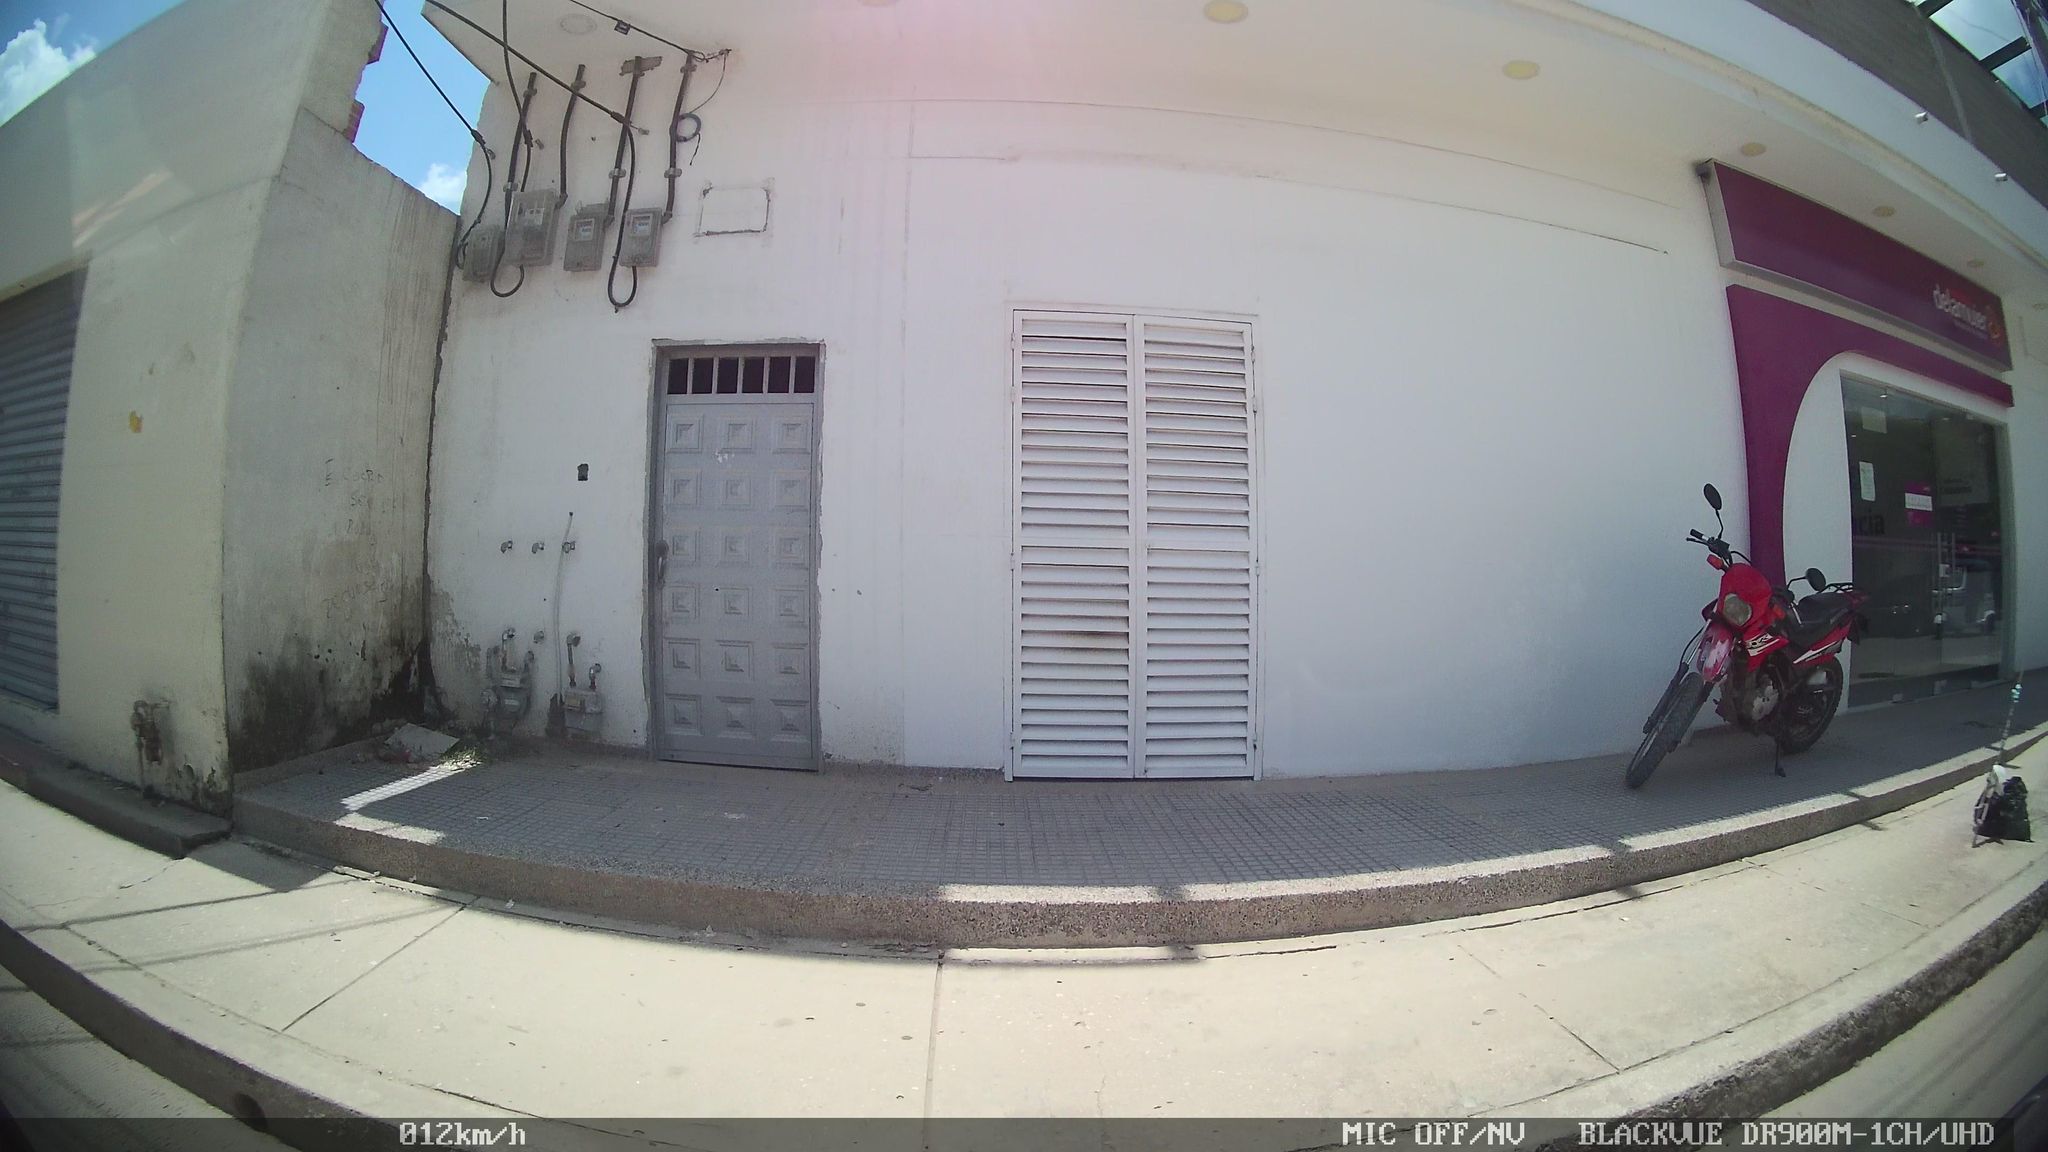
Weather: clear
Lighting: day
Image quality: good
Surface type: driving surface
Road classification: secondary
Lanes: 2.0
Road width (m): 8.0
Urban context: dense urban cluster
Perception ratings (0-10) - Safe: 2.26, Lively: 5.5, Beautiful: 1.96, Boring: 2.45, Depressing: 9.27, Wealthy: 0.54